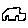
Label: car